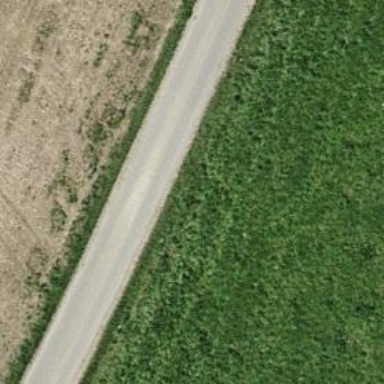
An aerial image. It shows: Unclassified road with asphalt surface.